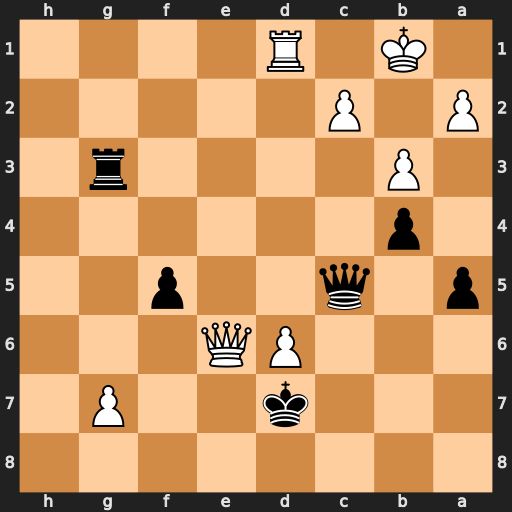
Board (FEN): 8/3k2P1/3PQ3/p1q2p2/1p6/1P4r1/P1P5/1K1R4
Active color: b
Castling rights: -
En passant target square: -
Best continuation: Kxe6 d7 Rg2 g8=B+ Rxg8